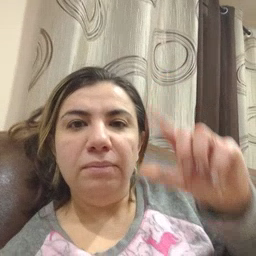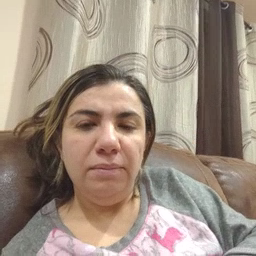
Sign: awake